Question: While following <URL> samples for Android Design support library, there seems to be an issue in the Toolbar spacing, like in the image.

Here is my activity.xml code:
'''
<android.support.design.widget.CoordinatorLayout xmlns:android="http://schemas.android.com/apk/res/android"
xmlns:app="http://schemas.android.com/apk/res-auto"
android:layout_width="match_parent"
android:layout_height="match_parent"
android:fitsSystemWindows="true">
<android.support.design.widget.AppBarLayout
android:id="@+id/appbar"
android:layout_width="match_parent"
android:layout_height="192dp"
android:fitsSystemWindows="true"
android:theme="@style/ThemeOverlay.AppCompat.Dark.ActionBar">
<android.support.design.widget.CollapsingToolbarLayout
android:id="@+id/collapsing_toolbar"
android:layout_width="match_parent"
android:layout_height="match_parent"
android:fitsSystemWindows="true"
app:contentScrim="?attr/colorPrimary"
app:expandedTitleMarginEnd="64dp"
app:expandedTitleMarginStart="48dp"
app:layout_scrollFlags="scroll|exitUntilCollapsed">
<ImageView
android:id="@+id/header"
android:layout_width="match_parent"
android:layout_height="match_parent"
android:background="@drawable/header"
android:fitsSystemWindows="true"
android:scaleType="centerCrop"
app:layout_collapseMode="parallax" />
<android.support.v7.widget.Toolbar
android:id="@+id/anim_toolbar"
android:layout_width="match_parent"
android:layout_height="?attr/actionBarSize"
app:layout_collapseMode="pin"
app:popupTheme="@style/ThemeOverlay.AppCompat.Light" />
</android.support.design.widget.CollapsingToolbarLayout>
</android.support.design.widget.AppBarLayout>
<android.support.v7.widget.RecyclerView
android:id="@+id/scrollableview"
android:layout_width="match_parent"
android:layout_height="match_parent"
app:layout_behavior="@string/appbar_scrolling_view_behavior" />
<android.support.design.widget.FloatingActionButton
android:layout_width="wrap_content"
android:layout_height="wrap_content"
android:layout_margin="@dimen/fab_margin"
android:clickable="true"
android:src="@drawable/ic_action_add"
app:layout_anchor="@+id/appbar"
app:layout_anchorGravity="bottom|right|end" />
</android.support.design.widget.CoordinatorLayout>
'''
As you can see, I've followed Chris Bane's sample very closely. This issue however exists only on Lollipop, while it works perfectly fine on pre Lollipop.
Anyone experiencing the same issue, or know of a possible fix?
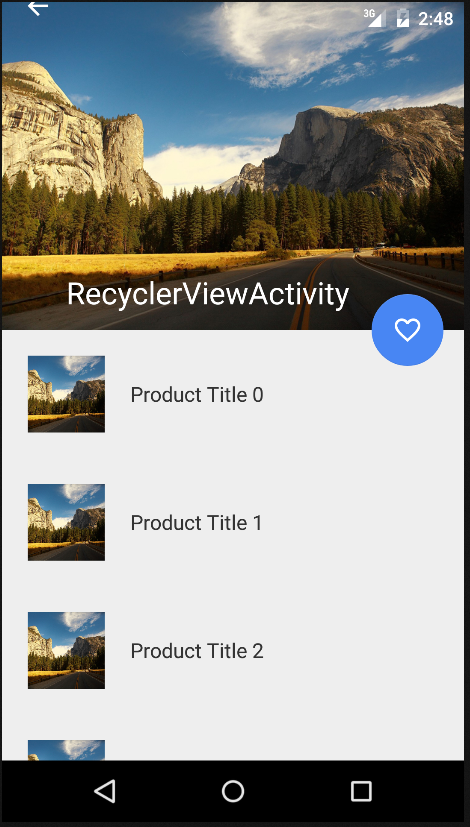
Answer: Unfortunately it is a known issue which will be fixed in a future release. Please check this <URL>
In the meantime in the above link is proposed a workaround that may help. You can check it.